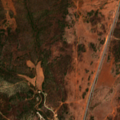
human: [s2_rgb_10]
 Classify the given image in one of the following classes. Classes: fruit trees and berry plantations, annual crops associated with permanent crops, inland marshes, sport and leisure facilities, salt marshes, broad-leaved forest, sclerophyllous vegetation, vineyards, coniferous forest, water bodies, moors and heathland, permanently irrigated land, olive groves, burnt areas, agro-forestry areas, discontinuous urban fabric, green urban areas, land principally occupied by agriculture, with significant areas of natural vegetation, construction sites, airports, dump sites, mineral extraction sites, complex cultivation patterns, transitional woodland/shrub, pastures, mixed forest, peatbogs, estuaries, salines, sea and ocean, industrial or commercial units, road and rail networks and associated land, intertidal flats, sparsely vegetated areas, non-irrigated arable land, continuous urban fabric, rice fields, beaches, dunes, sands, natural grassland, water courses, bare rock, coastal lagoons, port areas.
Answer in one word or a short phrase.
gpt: sclerophyllous vegetation